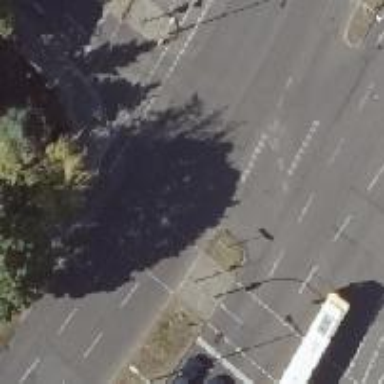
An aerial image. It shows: Road crossing with traffic signals.